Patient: sex M, age 81
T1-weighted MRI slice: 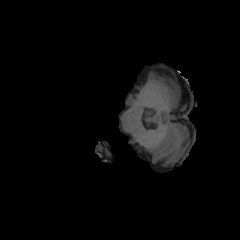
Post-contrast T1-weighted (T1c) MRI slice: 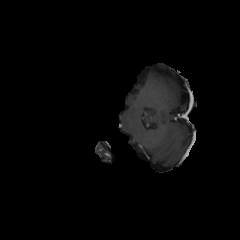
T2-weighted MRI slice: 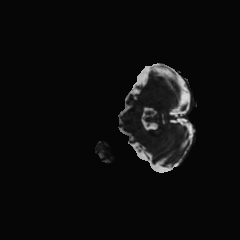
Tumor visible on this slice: no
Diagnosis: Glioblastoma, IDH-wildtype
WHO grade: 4